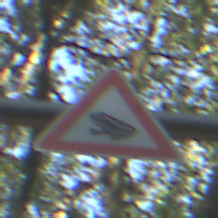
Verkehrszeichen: AmphibienwanderungRechts
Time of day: Midday
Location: Outdoor (Nature)
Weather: Clear
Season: NotSpecified
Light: Natural